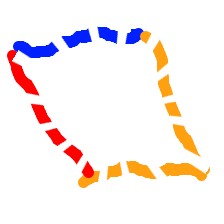
Shape: parallelogram